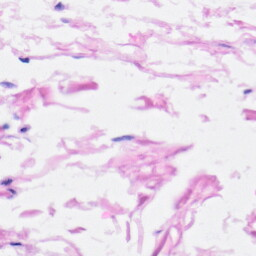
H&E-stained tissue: Heart